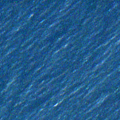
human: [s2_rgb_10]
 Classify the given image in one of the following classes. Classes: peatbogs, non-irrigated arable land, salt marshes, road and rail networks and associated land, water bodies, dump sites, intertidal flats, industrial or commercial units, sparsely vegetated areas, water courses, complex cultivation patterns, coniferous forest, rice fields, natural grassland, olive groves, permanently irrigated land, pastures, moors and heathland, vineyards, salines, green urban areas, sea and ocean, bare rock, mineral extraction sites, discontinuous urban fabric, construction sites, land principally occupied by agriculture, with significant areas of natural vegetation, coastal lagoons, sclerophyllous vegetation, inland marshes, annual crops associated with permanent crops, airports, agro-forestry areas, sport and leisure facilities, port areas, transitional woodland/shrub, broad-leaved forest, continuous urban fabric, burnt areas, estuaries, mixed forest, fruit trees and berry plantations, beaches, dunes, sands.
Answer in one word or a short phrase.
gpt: sea and ocean